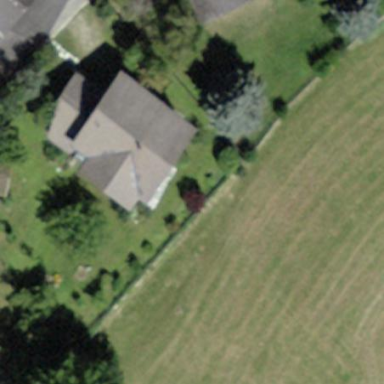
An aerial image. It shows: Simple and straightforward house.